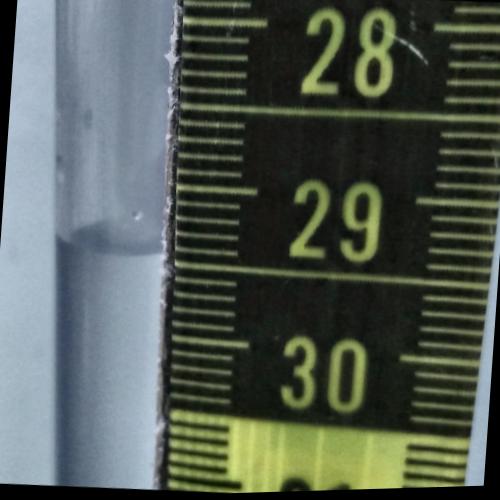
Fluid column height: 29.4 cm